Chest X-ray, AP view. Patient: 65 years old, sex M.
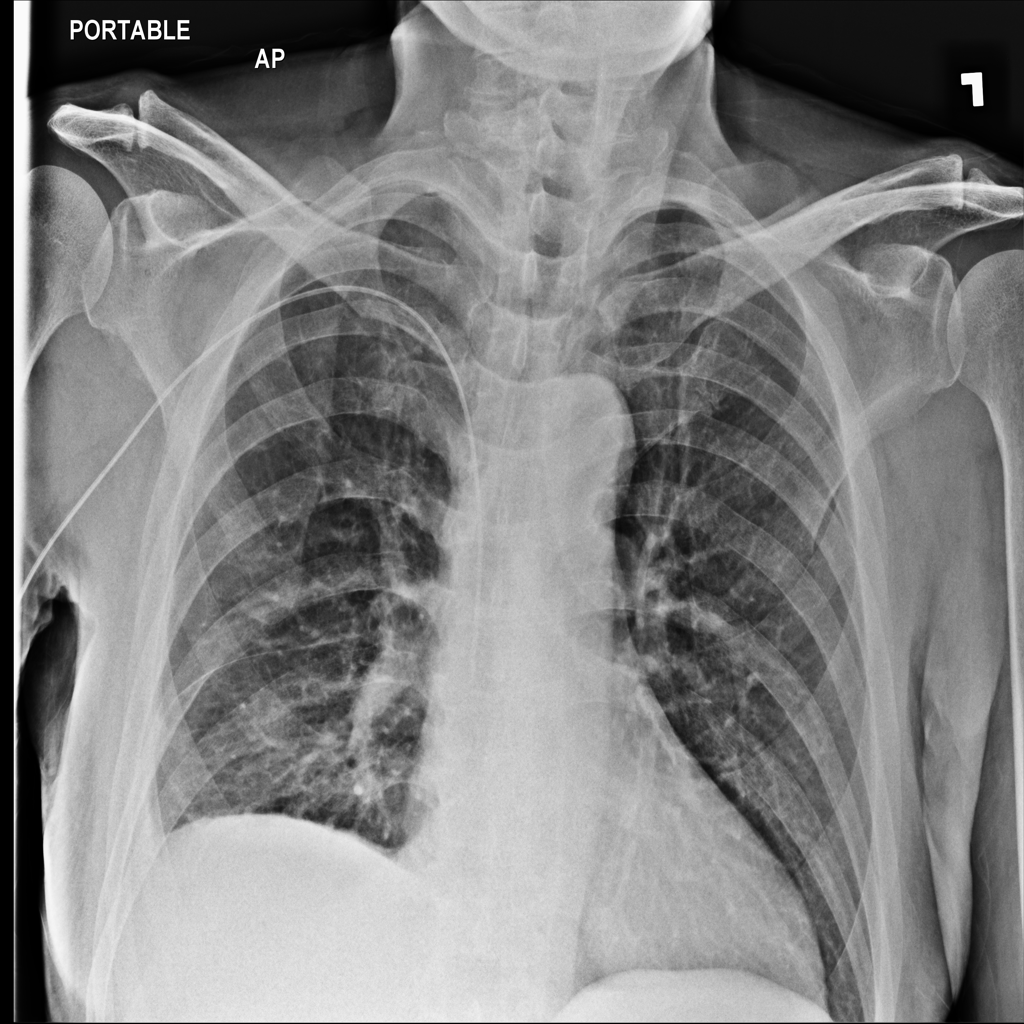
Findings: Pleural_Thickening